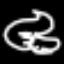
Label: frog